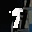
Label: 9